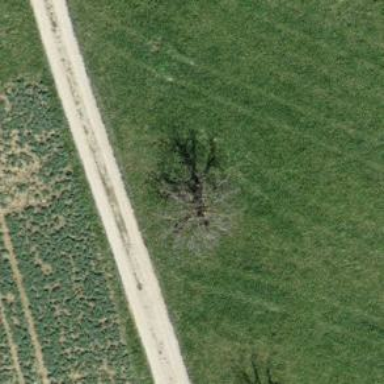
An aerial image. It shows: Mixed-leaf deciduous tree in its natural environment.